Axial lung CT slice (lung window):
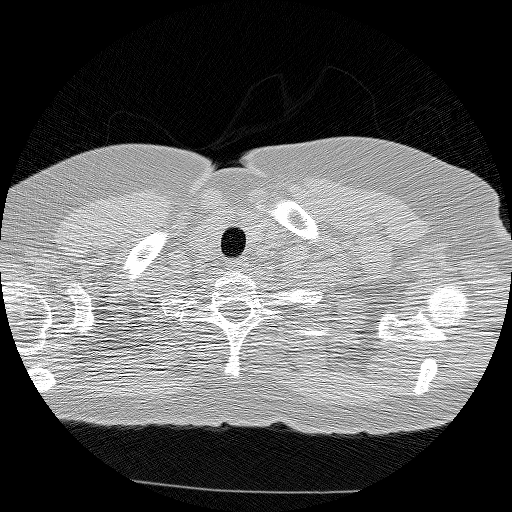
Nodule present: no